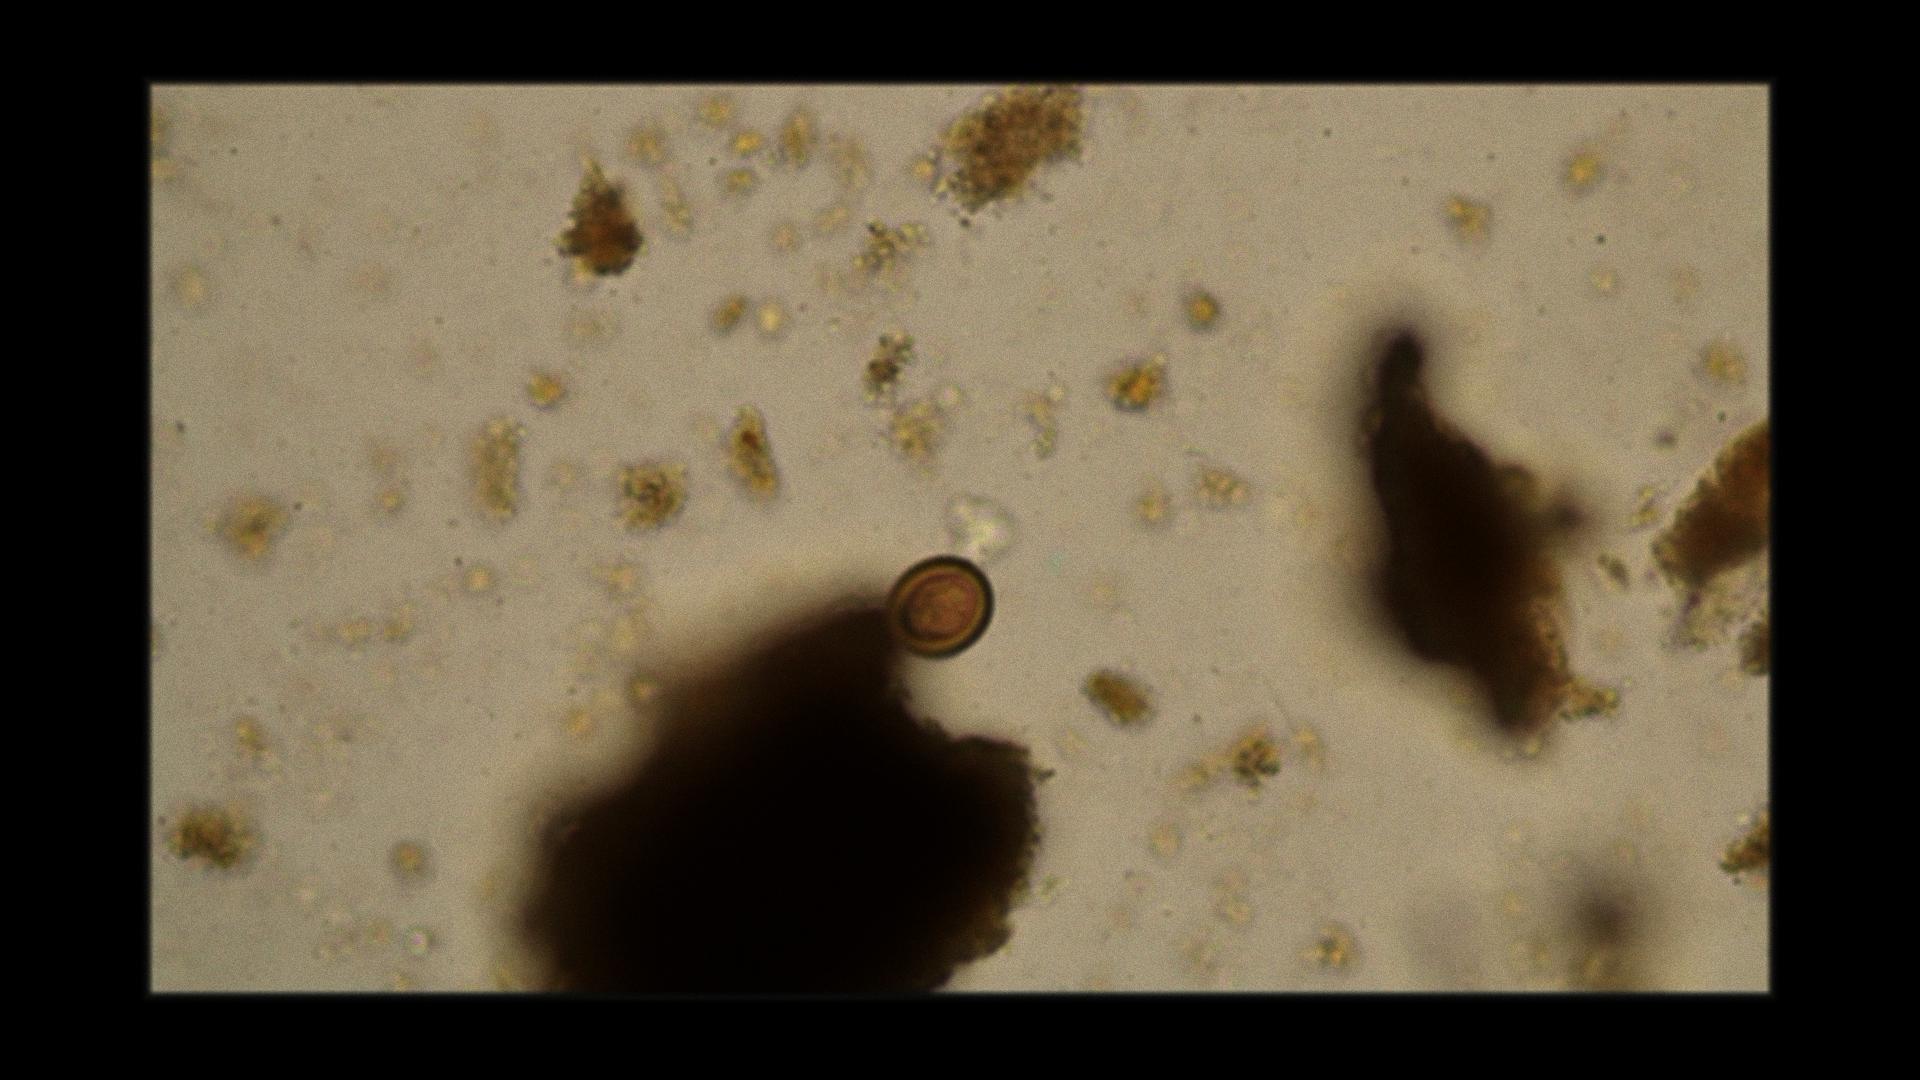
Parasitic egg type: Taenia spp. egg